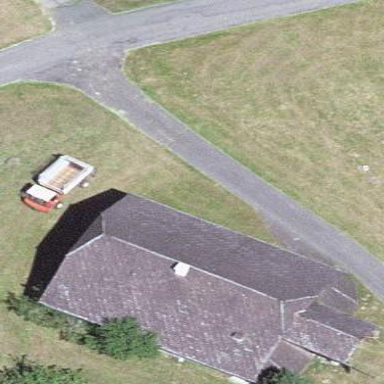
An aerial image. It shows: Farm building.